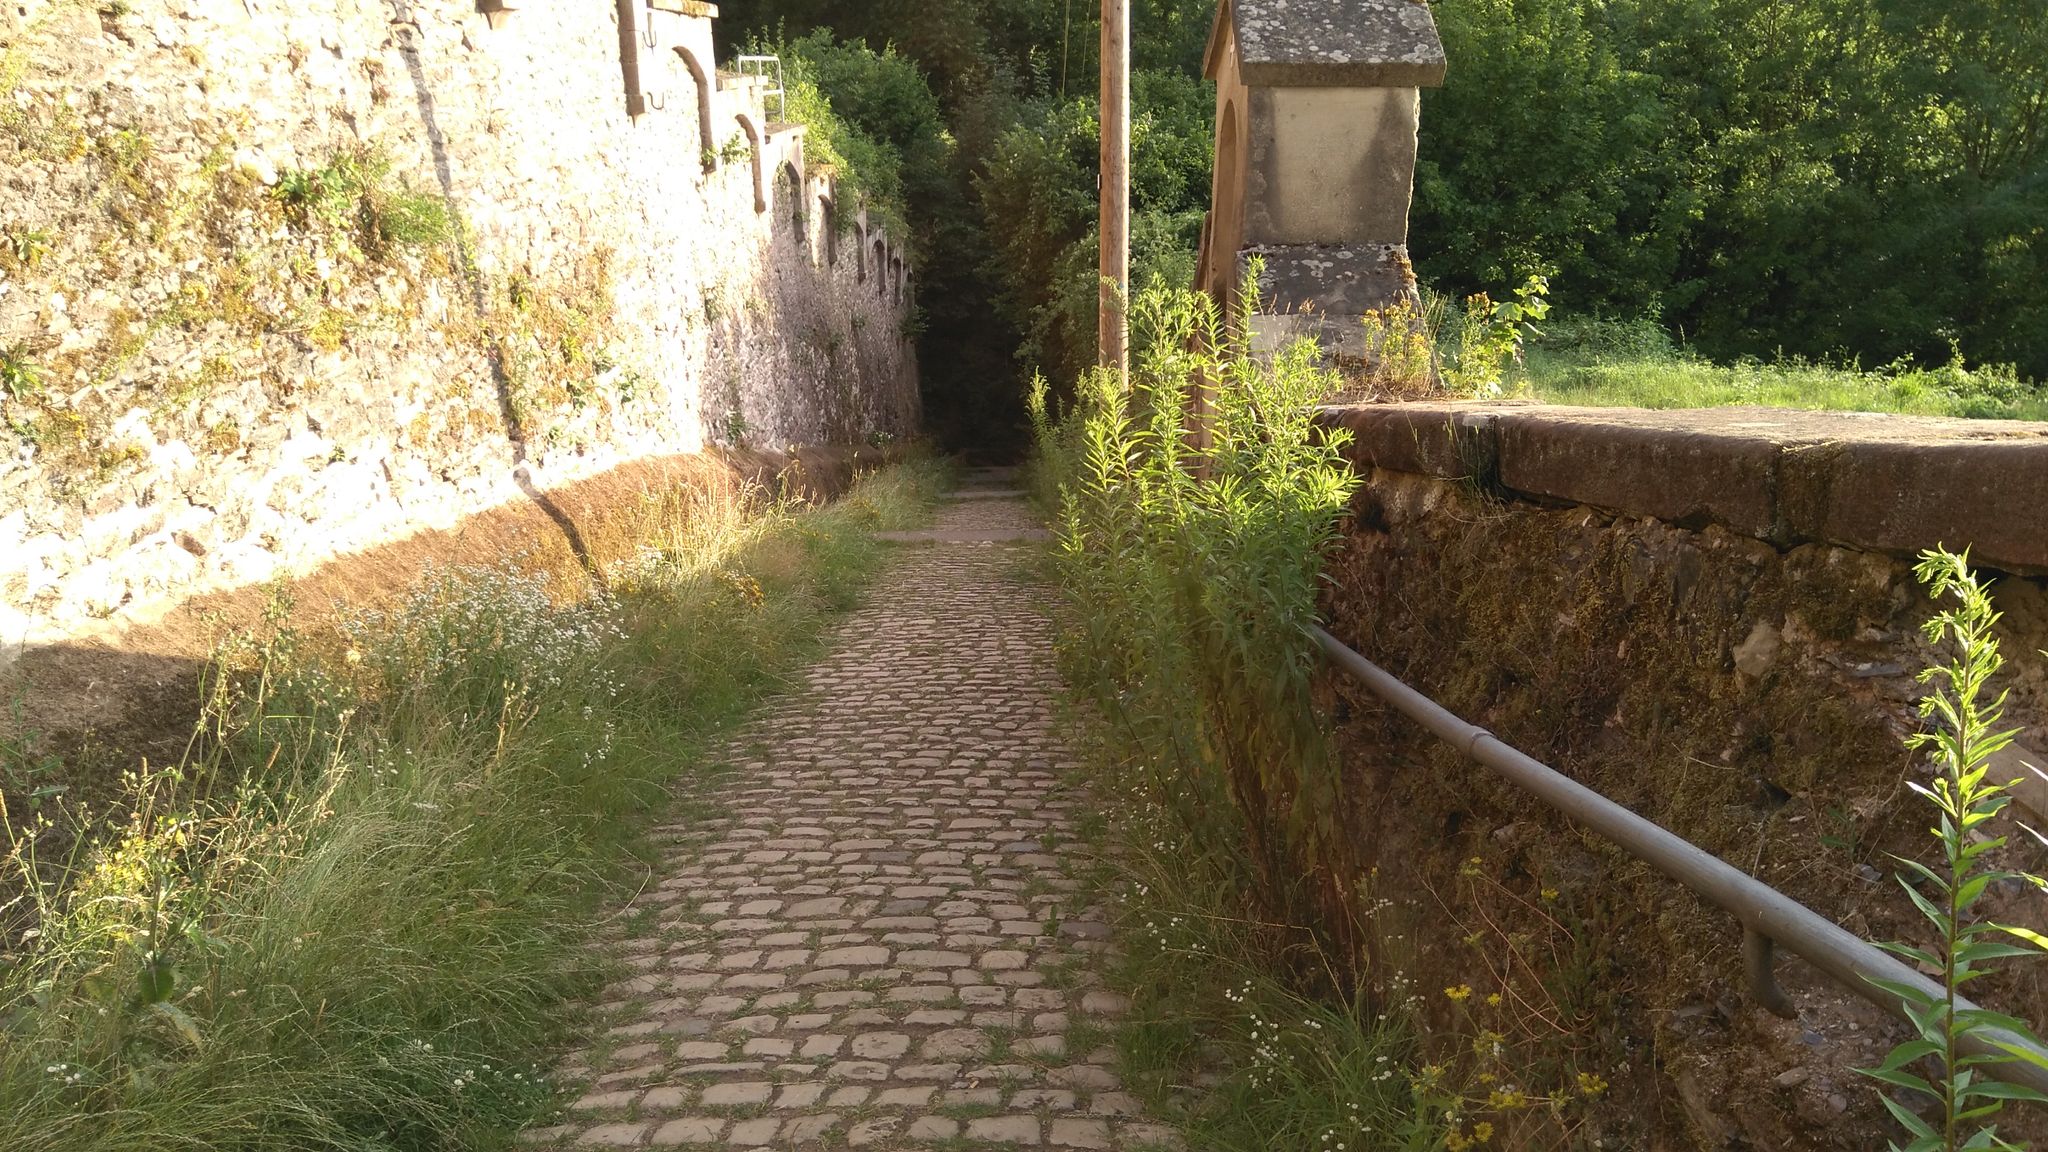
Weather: clear
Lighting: day
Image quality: slightly poor
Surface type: walking surface
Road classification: track, footway, steps
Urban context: urban centre
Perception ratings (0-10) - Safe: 3.57, Lively: 3.03, Beautiful: 9.32, Boring: 9.67, Depressing: 6.97, Wealthy: 7.29